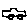
Label: car